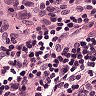
Metastatic tissue present: no